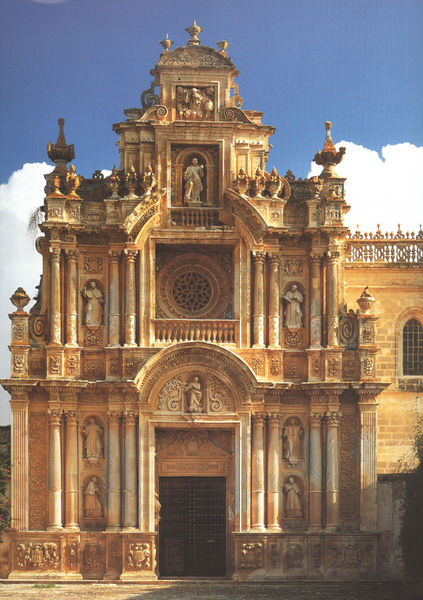
Titel: Kartause Santa Maria de la Defensión
Standort: Jerez de la Frontera, S. Maria de la Defensión (EU - E - Andalusien)
Schlagwörter: blau, himmel, schatten, gelb, braun, elegant, fenster, säule, säulen, tür, wolke, kirche, gold, rund, skulptur, relief, bogen, fassade, italien, figuren, tor, dom, kathedrale, portal, statuen, rosette, volute, heilige, golden, heilig, basilika, maßwerk, freske